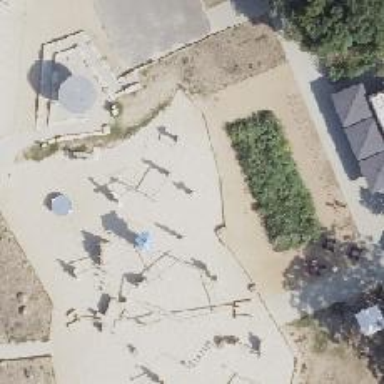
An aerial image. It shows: Playground featuring climbing frame.